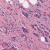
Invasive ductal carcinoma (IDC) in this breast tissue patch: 1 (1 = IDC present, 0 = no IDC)